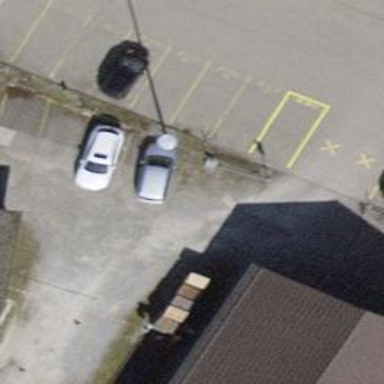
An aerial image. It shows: High mast lamp post.